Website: macys
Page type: gifting
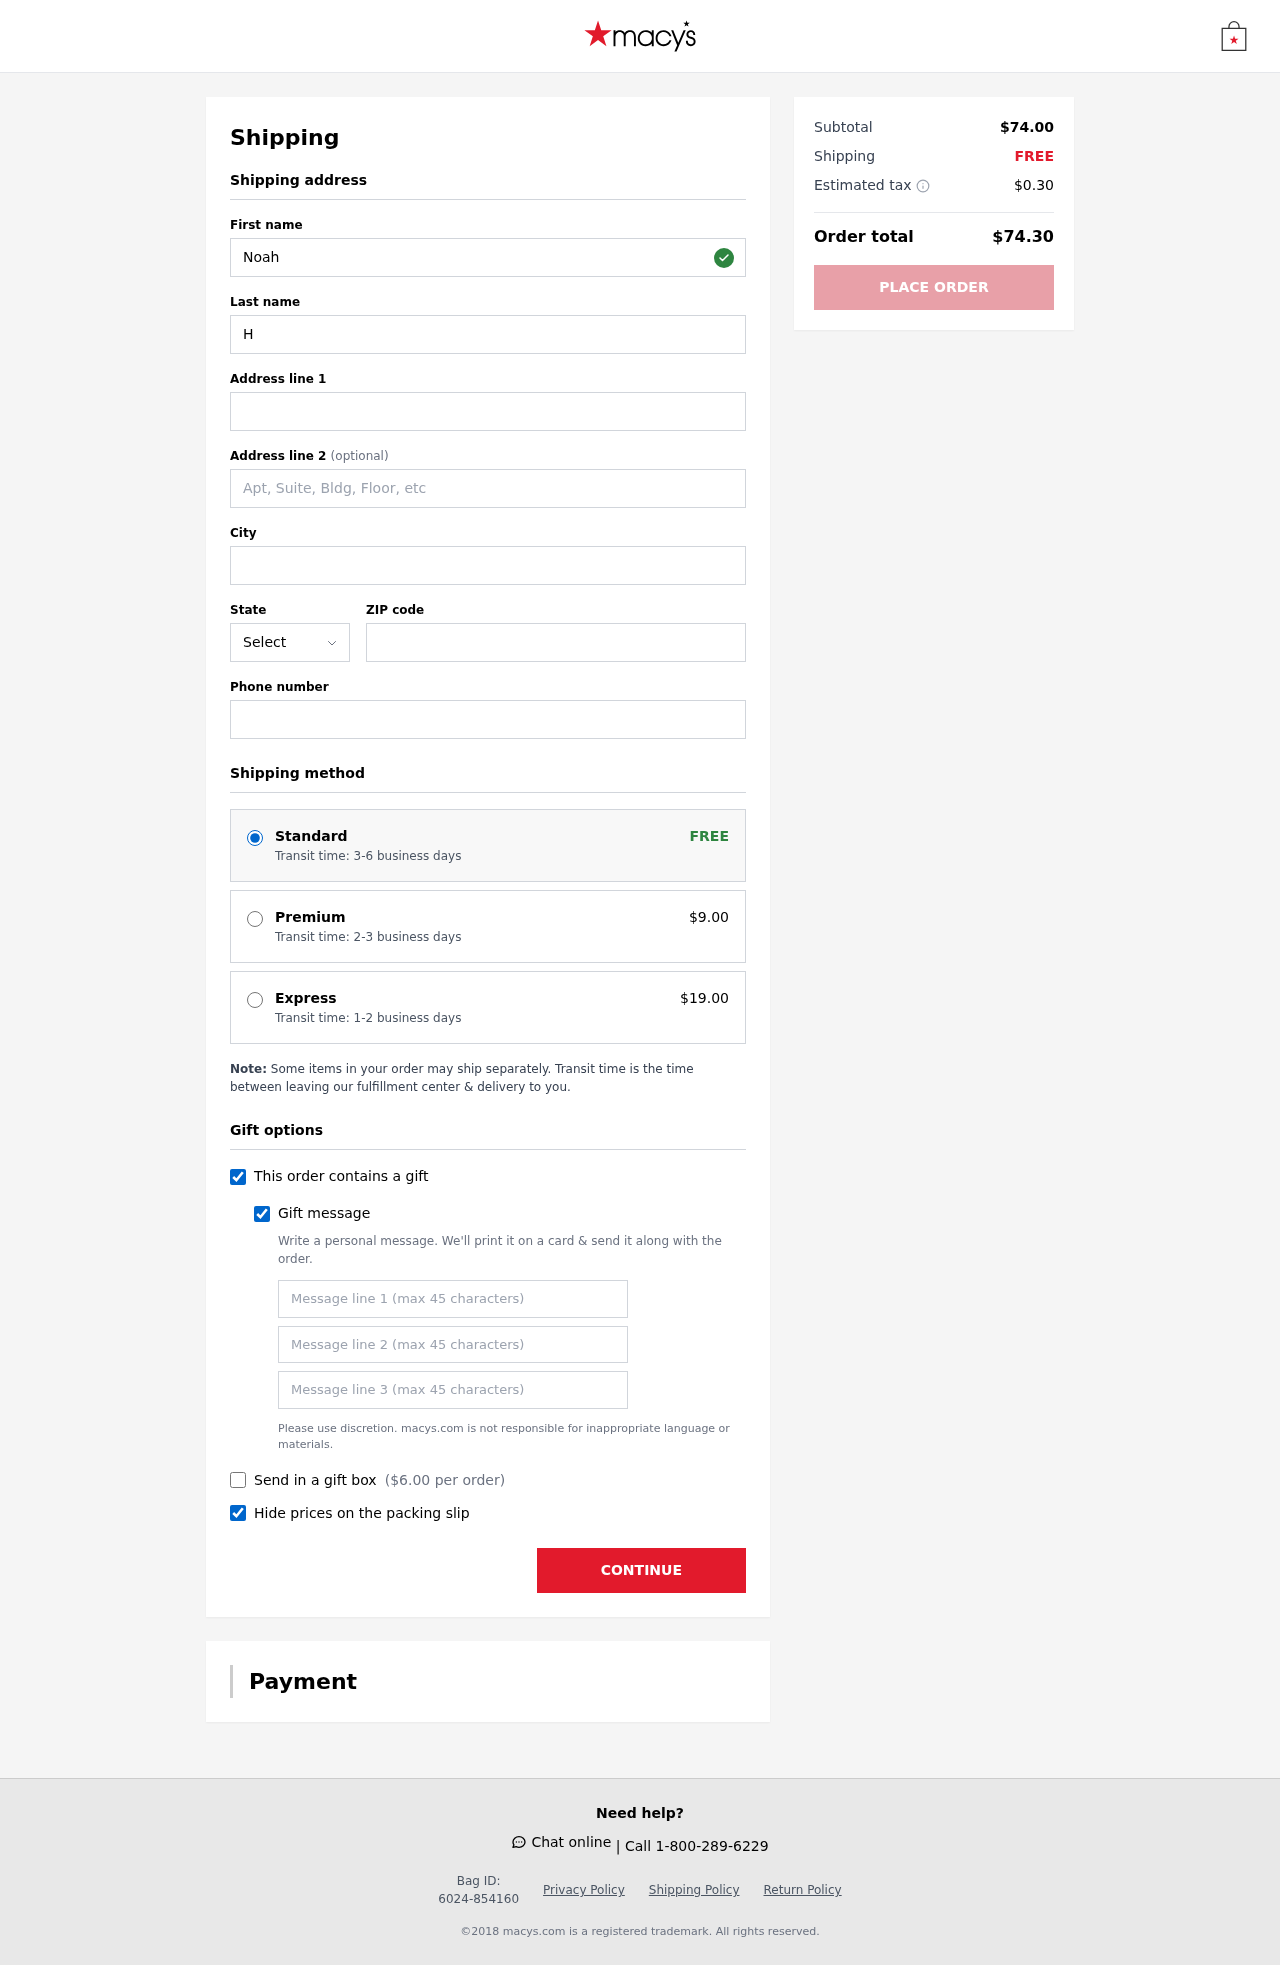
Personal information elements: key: PII_STATE_ABBR
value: IL
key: PII_FIRSTNAME
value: Noah
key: PII_LASTNAME
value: Harvey
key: PII_STREET
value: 7472 Cody Village Suite 363
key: PII_CITY
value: Tuckerfort
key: PII_POSTCODE
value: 14685
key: PII_PHONE
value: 3358743518
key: PII_GIFT_MESSAGE
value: Hey Frank, I remember you mentioning how much you needed a solid pair for your runs, so I thought these might give you the boost you're looking for. Can't wait to see you hit the pavement in style! Cheers to many miles ahead!  Noah
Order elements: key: ORDER_SHIPPING_STANDARD
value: Transit time: 3-6 business days
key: ORDER_SHIPPING_PREMIUM
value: Transit time: 2-3 business days
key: ORDER_SHIPPING_PREMIUM_PRICE
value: $9.00
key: ORDER_SHIPPING_EXPRESS
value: Transit time: 1-2 business days
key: ORDER_SHIPPING_EXPRESS_PRICE
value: $19.00
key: ORDER_GIFT_BOX_PRICE
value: $6.00
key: ORDER_SUBTOTAL
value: $74.00
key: ORDER_SHIPPING_COST
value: FREE
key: ORDER_TAX
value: $0.30
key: ORDER_TOTAL
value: $74.30